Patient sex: M
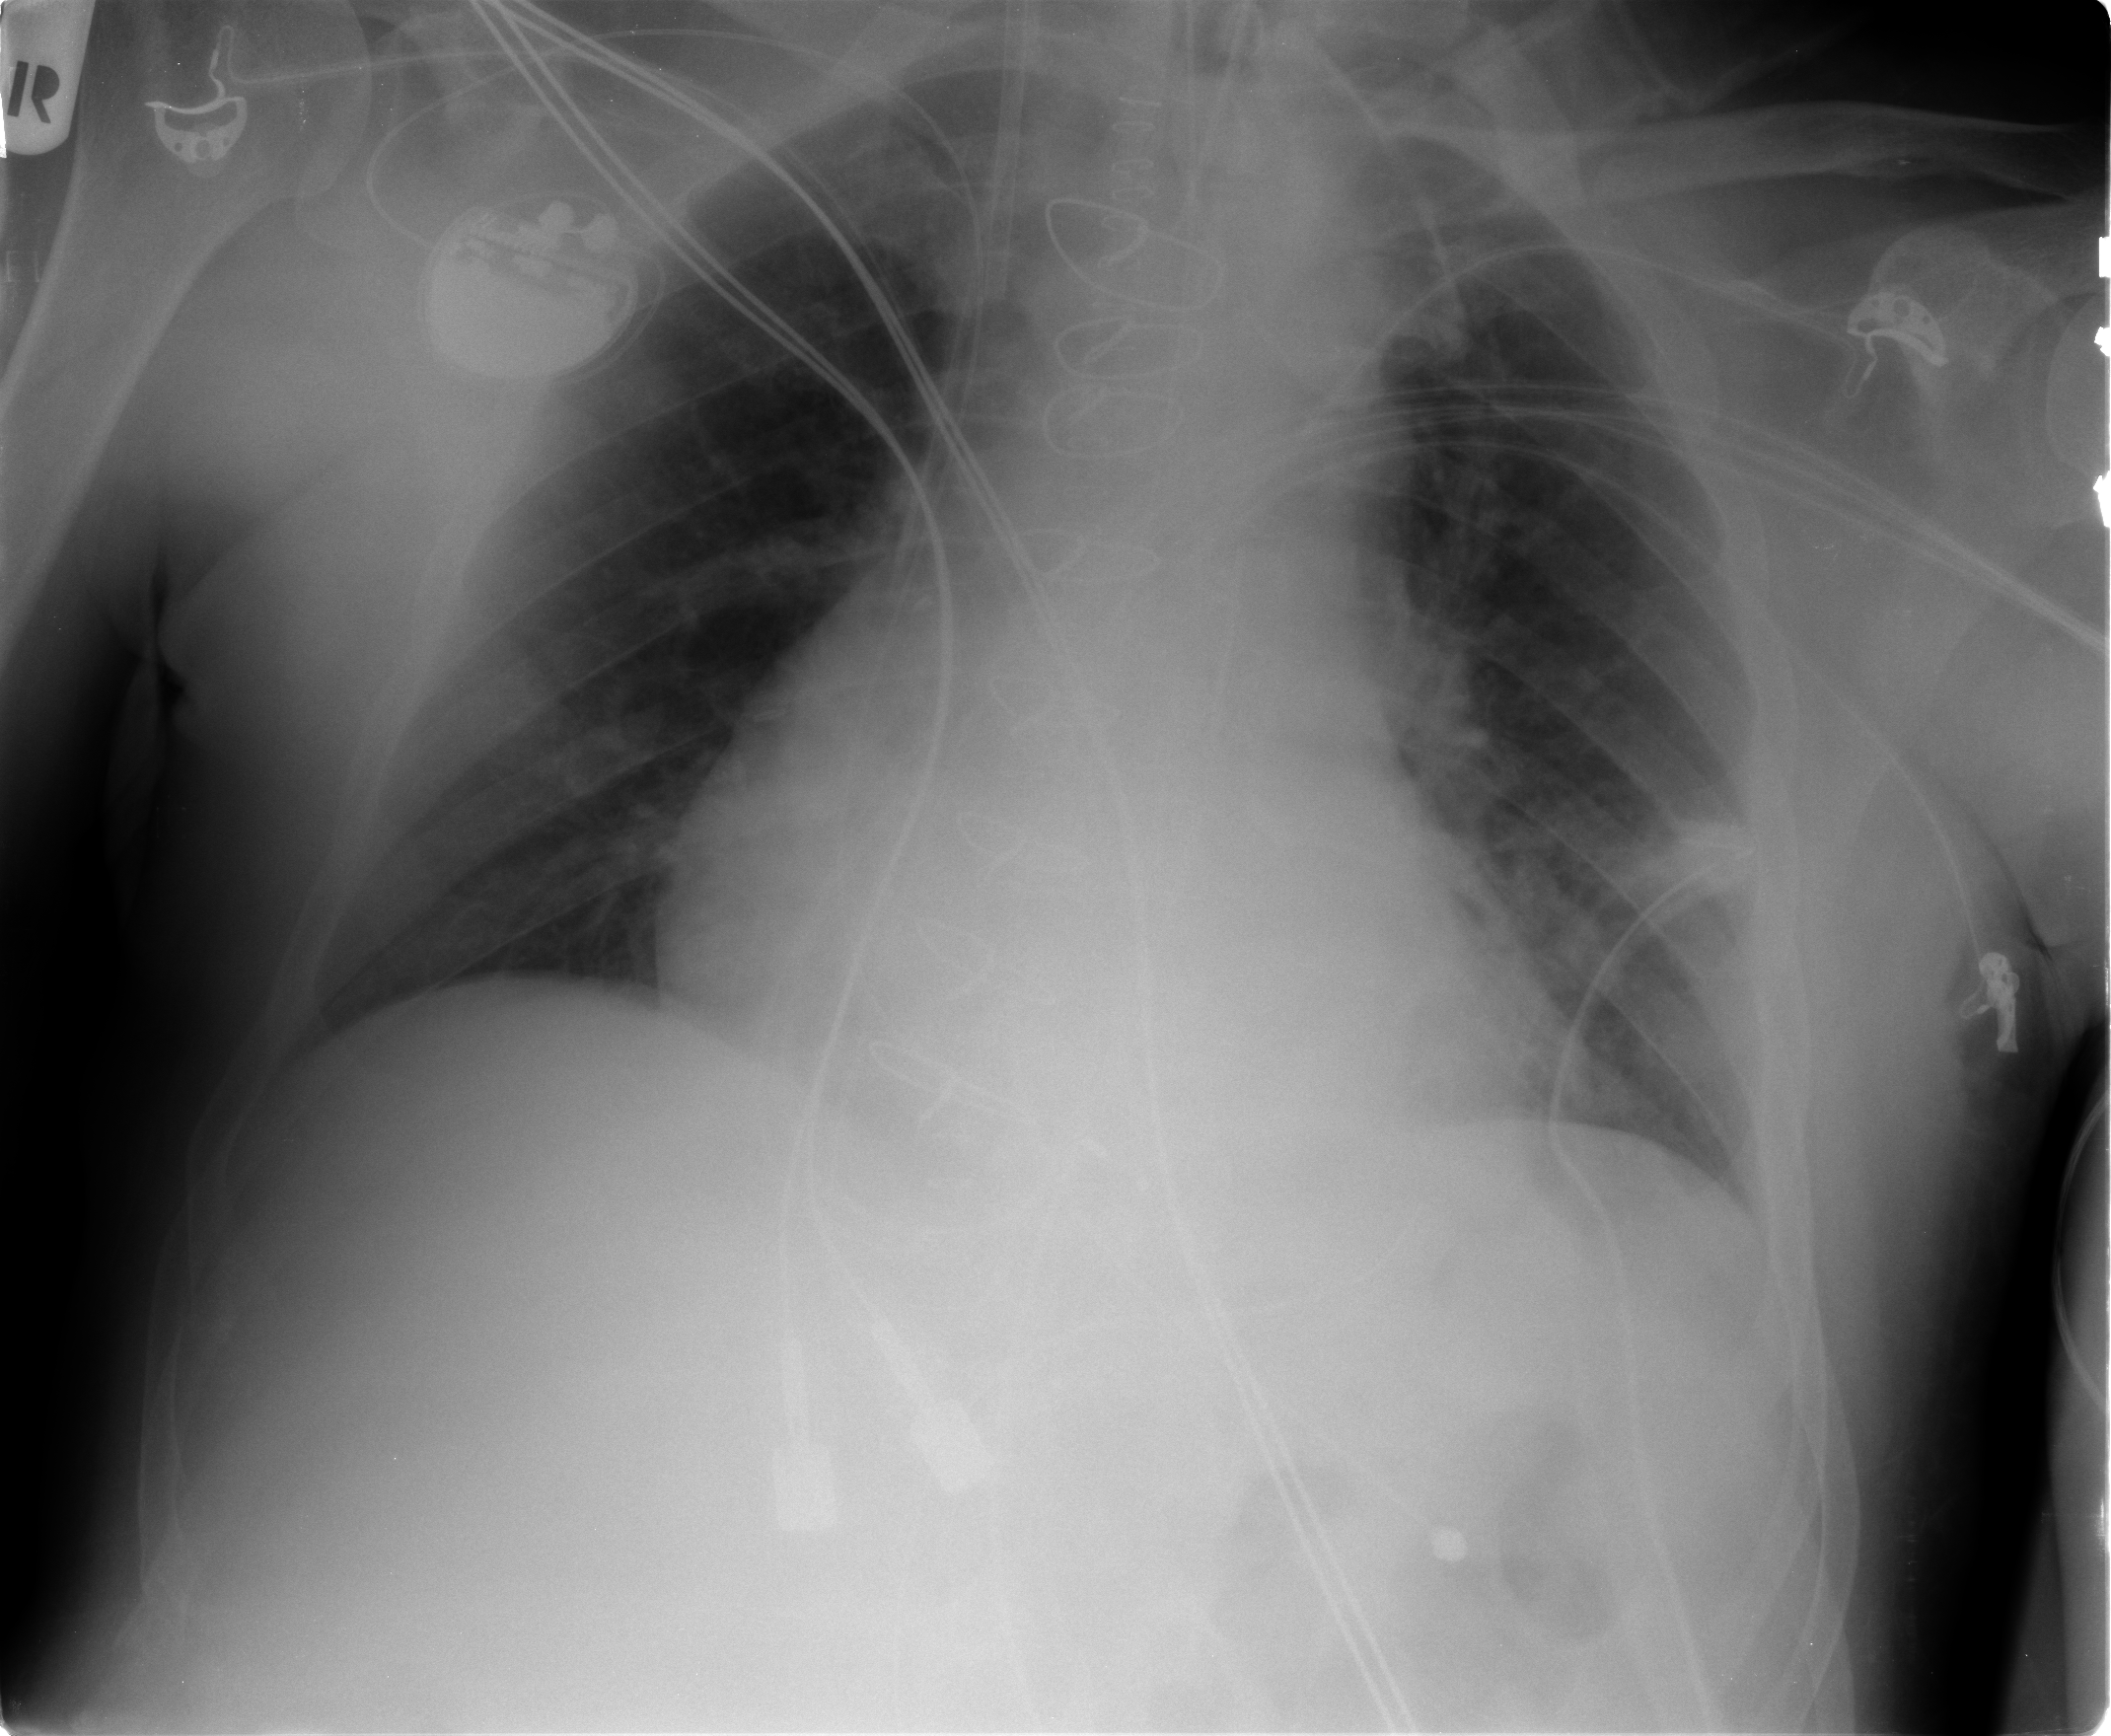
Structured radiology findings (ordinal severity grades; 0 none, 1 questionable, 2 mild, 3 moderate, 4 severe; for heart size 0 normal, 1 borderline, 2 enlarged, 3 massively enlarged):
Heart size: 2
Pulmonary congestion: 2
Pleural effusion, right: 0
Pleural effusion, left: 0
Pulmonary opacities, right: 0
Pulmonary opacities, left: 0
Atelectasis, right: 1
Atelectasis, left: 1